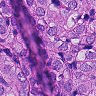
Metastatic tissue present: yes